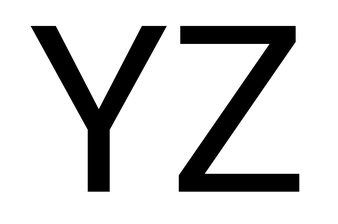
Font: Roboto_Regular